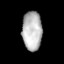
Tissue: prostate
Cell type: T cells
Senescence score: 0.3264
Nuclear area (px): 756
Mean DAPI intensity: 183.411